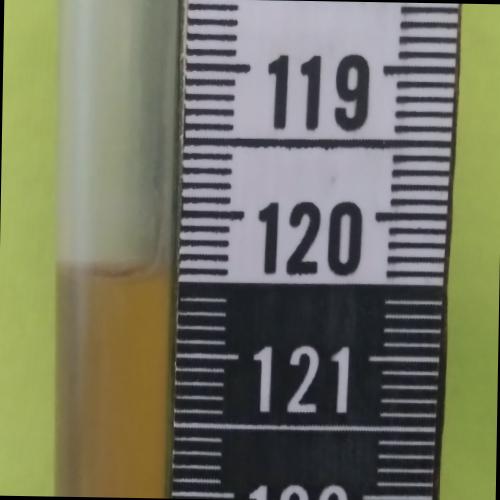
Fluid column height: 120.4 cm